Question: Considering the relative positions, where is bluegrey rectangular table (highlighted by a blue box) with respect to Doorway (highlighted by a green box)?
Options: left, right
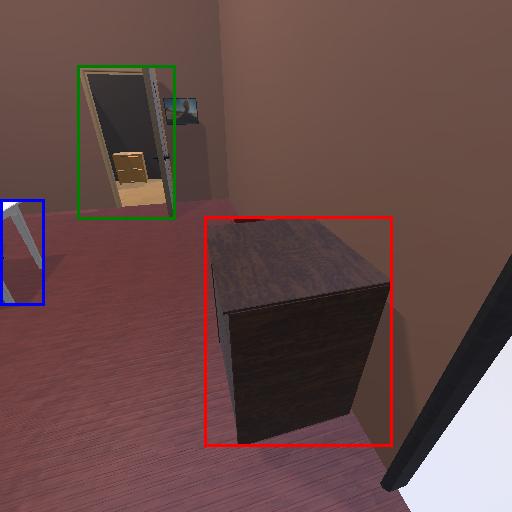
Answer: left